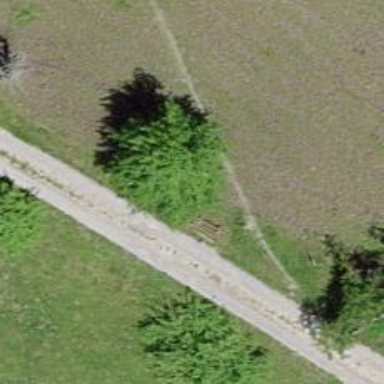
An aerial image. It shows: Bench for seating.